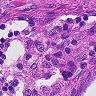
Metastatic tissue present: no